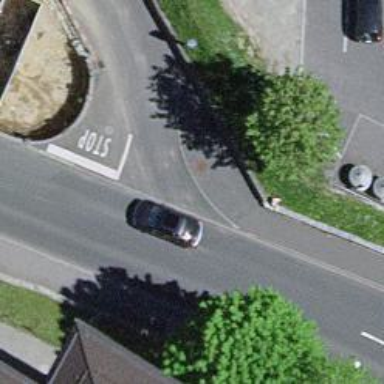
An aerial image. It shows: Road with stop sign.